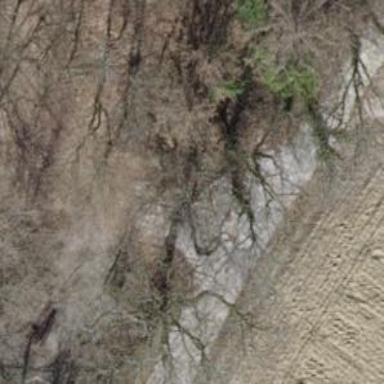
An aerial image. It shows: Brown bench in the vicinity.